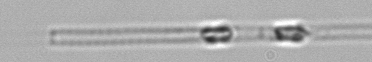
Label: Dactyliosolen_blavyanus